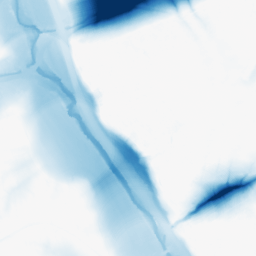
Category: morphological
Decomposition family: morphological
Decomposition parameters: operation: closing
size: 50
Upsampling method: cubic_catmull_rom
Upsampling parameters: scale: 2
Upsampling scale: 2